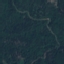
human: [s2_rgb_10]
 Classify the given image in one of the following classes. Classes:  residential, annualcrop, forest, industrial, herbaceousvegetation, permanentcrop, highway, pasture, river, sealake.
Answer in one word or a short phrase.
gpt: Forest